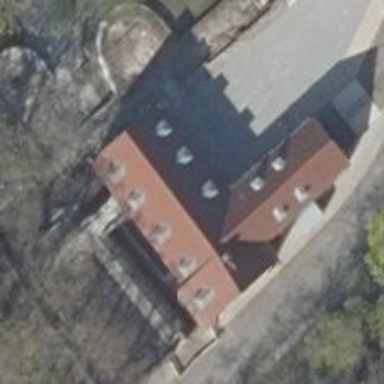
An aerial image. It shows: Historic building.